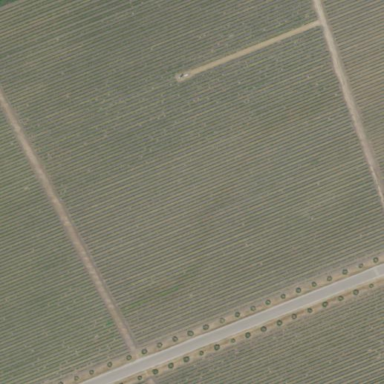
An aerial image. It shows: Vineyard where grapes are grown.